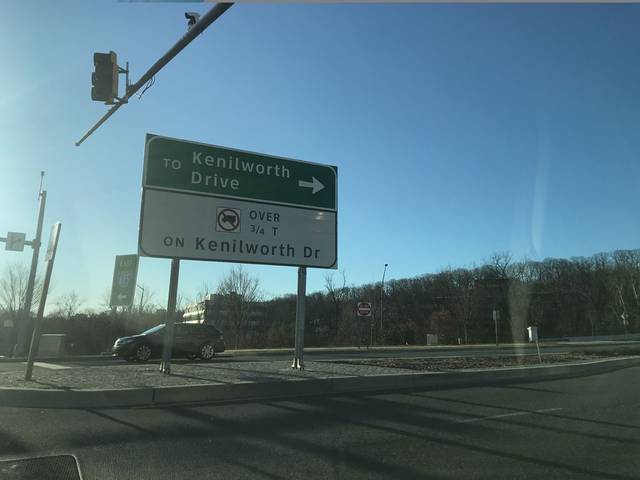
Region: United States
Coordinates: 39.416, -76.63